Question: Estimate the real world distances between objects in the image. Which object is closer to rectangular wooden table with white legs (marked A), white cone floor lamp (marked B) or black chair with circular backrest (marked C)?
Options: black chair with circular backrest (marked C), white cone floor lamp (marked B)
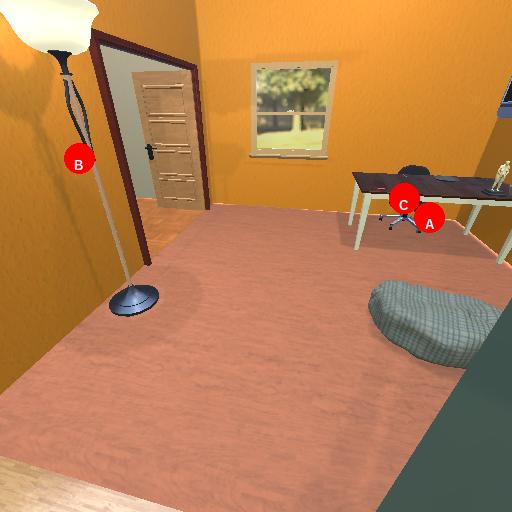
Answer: black chair with circular backrest (marked C)